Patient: sex F, age 67
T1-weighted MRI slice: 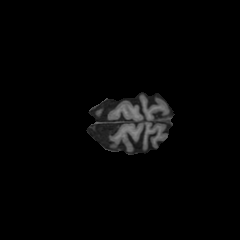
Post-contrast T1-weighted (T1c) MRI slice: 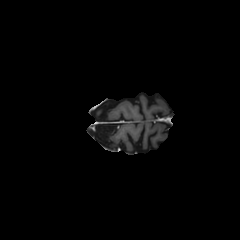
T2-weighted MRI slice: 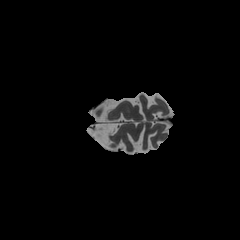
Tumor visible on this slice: no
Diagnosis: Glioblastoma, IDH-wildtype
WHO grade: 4